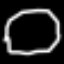
Label: octagon